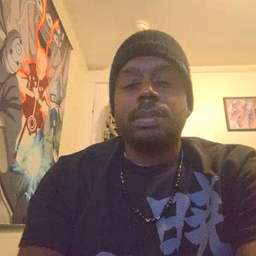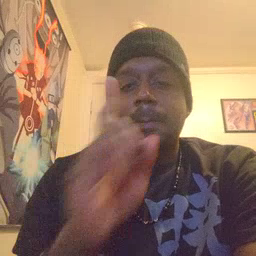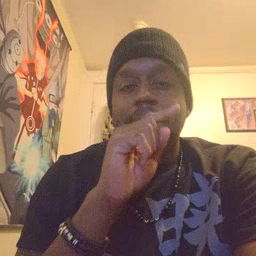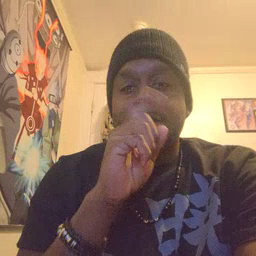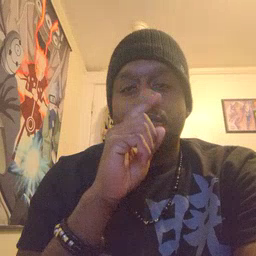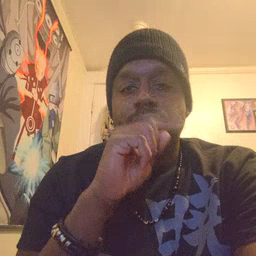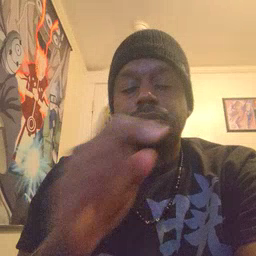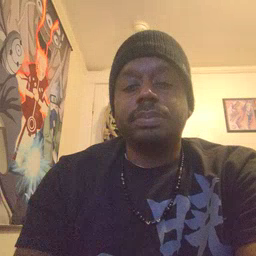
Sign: mouse